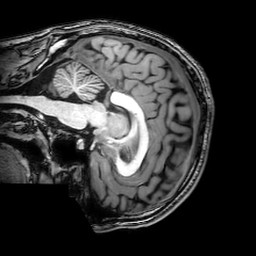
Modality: T1w
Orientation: sagittal
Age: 19
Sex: male
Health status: healthy
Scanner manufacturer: philips
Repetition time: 0.00812 s
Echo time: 0.00372 s